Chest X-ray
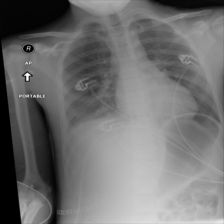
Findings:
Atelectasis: negative
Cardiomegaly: negative
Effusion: negative
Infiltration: negative
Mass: negative
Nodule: negative
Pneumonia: negative
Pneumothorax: negative
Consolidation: negative
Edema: negative
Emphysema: negative
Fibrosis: negative
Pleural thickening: negative
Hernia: negative